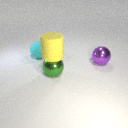
large purple metal sphere behind large green metal sphere